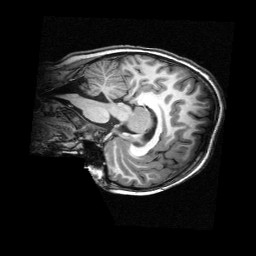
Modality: T1w
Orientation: sagittal
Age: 9
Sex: female
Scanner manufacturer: siemens
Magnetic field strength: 3 T
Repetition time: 2.3 s
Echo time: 0.00336 s